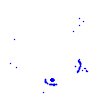
Particle: kaon